Question: Anyone please help me on this.
I action to be done here is, when X axis ranges on graph 1(accuracy) is zoomed, the same ranges also be reflected on graph 2(latency).
In clear,
When we are zooming the ranges 2,4,6,8,10 will be changed to 1,2,3,4,5.
When this changes happen on graph 1, the same ranges should be displayed on graph 2 also.
How I can achieve this.

I have tried using following way:
1. Analysed the scenario to find the way to trigger event in 'Accuracy View' chart when we do some action in 'Latency View' chart (and vice versa).
2. Written a code to trigger an event using dispatchOnTouch function. Unfortunately, dispatchOnTouch is not executing the event.
3. Investigated the issue in dispatchOnTouch function and found that OnTouchEvent on ControllerView class is ignoring the new event.
Thanks in Adavance!
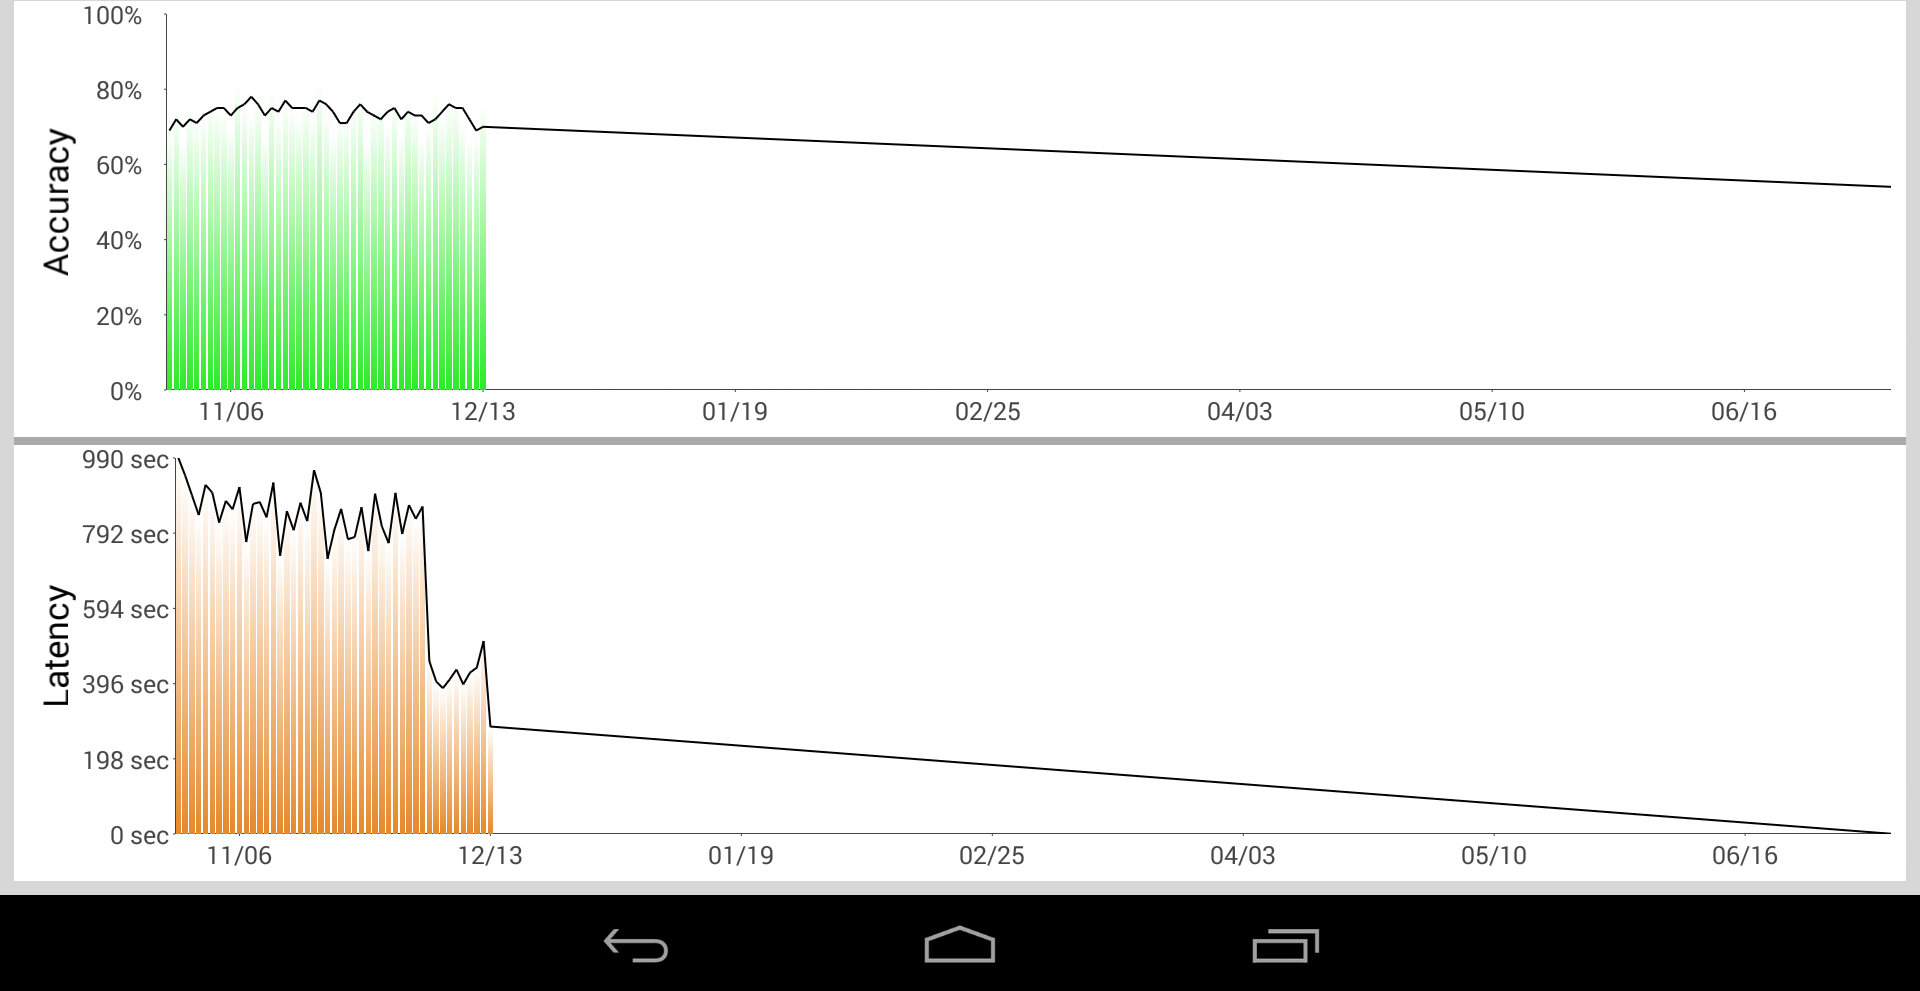
Answer: I'm not using the same library as you (I use androidplot) but I achieve this by creating my own class which extends the plot class of the library and implements OnTouchListener. I also defined a slavePlot variable in my class. The 1st plot is the slave of the 2nd and vice versa. Then when an action is made on one plot, you can do the same on the other.
'''
public class MyXYPlot extends XYPlot implements OnTouchListener {
private MyXYPlot slavePlot;
public MyXYPlot(Context context, AttributeSet attributes)
{
super(context, attributes);
this.setOnTouchListener(this);
}
public void setSlavePlot(MyXYPlot theplot)
{
this.slavePlot = theplot;
}
public boolean onTouch(View view, MotionEvent motionEvent) {
switch(motionEvent.getAction() & MotionEvent.ACTION_MASK) {
case MotionEvent.ACTION_DOWN: //start gesture
break;
case MotionEvent.ACTION_POINTER_DOWN: //second finger
break;
case MotionEvent.ACTION_POINTER_UP: //end zoom
break;
case MotionEvent.ACTION_MOVE:
break;
}
return true;
}
}
'''
Hope this help!